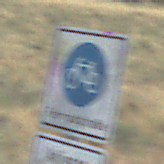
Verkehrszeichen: BeginnFahrradstrasse
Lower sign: PersonengruppenFrei2
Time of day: Midday
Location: Outdoor (Nature)
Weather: PartlyCloudy
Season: NotSpecified
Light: Natural